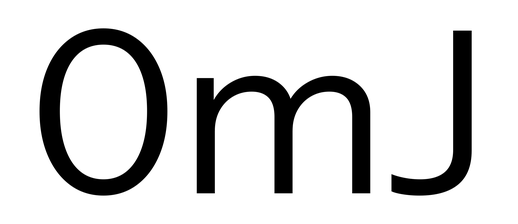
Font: InstrumentSans_Regular